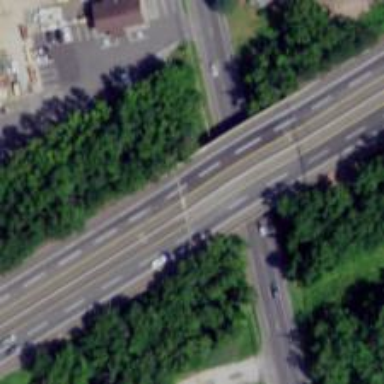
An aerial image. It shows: Bridge on urban freeway/expressway motorway.